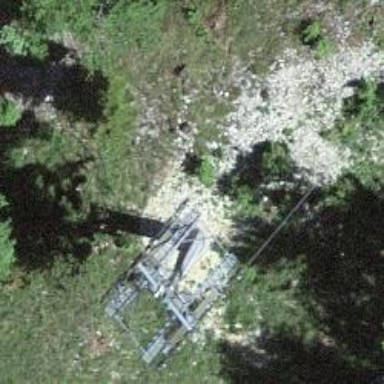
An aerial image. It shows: Pylon used for aerialway.